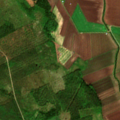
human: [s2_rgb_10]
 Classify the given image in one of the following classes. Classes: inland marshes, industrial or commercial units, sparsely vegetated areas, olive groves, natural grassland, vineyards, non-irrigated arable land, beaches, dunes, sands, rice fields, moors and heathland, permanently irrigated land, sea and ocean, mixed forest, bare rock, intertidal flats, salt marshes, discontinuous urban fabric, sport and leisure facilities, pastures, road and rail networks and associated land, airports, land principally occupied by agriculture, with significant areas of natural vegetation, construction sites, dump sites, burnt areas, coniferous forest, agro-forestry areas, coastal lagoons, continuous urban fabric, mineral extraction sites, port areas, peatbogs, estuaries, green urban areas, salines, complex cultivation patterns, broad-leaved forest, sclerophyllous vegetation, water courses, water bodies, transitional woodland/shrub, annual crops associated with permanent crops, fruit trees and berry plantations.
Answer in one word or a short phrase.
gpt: non-irrigated arable land, coniferous forest, mixed forest, transitional woodland/shrub